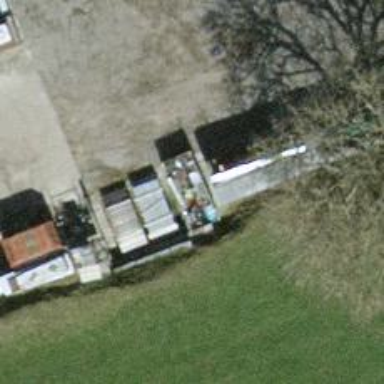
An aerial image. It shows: Recycling container for scrap metal. It is designated as recycling amenity.